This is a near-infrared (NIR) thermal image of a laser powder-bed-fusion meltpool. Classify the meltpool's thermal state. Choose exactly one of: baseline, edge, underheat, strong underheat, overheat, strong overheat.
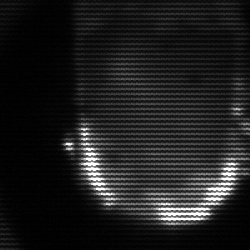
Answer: baseline